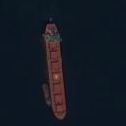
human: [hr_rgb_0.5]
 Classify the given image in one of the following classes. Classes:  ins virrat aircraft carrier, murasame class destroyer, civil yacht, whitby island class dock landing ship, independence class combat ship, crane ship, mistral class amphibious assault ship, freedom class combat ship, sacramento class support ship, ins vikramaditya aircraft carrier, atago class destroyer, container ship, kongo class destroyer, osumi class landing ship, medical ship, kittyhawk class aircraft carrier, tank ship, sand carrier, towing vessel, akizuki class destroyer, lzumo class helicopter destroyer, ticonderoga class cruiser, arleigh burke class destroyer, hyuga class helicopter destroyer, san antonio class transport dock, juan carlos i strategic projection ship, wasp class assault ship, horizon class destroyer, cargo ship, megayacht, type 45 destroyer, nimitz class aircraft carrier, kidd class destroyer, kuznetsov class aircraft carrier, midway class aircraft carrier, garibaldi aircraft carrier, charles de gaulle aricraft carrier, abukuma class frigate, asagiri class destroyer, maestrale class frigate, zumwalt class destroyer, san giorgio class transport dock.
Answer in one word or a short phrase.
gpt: Cargo ship